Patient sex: M
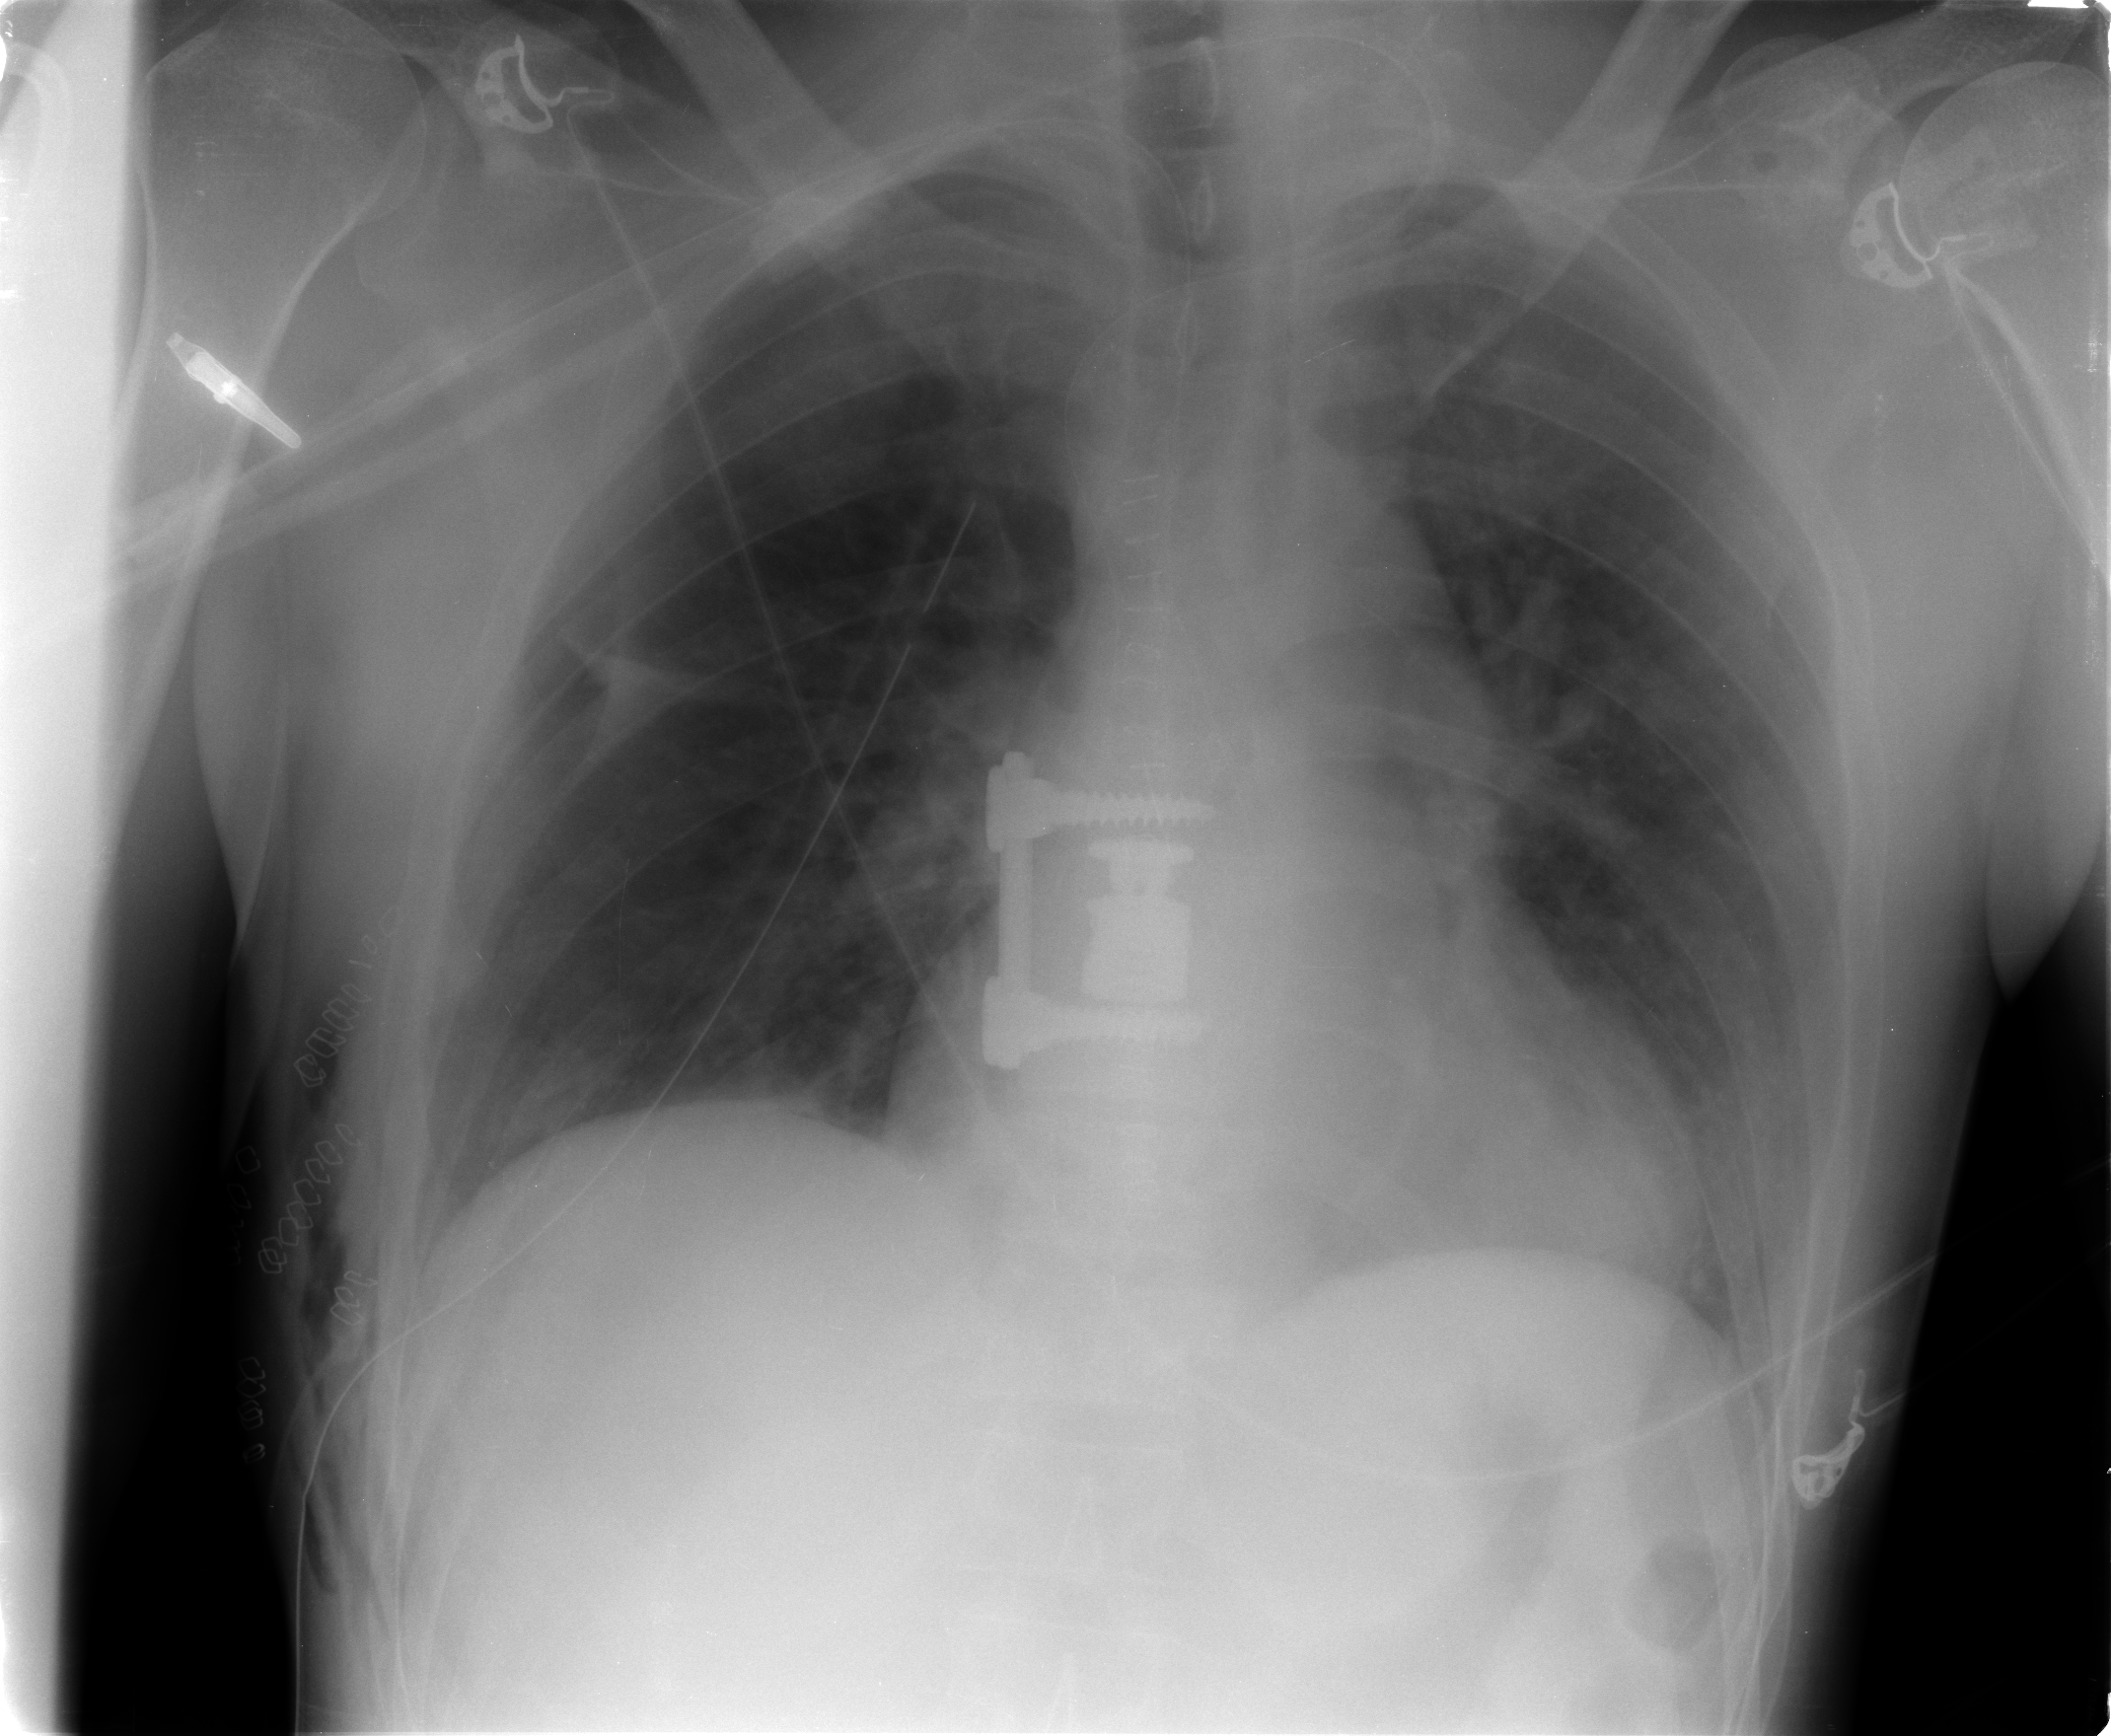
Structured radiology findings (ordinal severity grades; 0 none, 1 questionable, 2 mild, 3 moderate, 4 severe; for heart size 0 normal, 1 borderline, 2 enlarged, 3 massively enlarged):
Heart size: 1
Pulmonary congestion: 2
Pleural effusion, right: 0
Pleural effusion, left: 0
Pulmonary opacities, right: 0
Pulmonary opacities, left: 1
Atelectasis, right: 2
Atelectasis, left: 2